Aerial crown-view tile of a tropical tree (Barro Colorado Island, Panama), acquired 20250715:
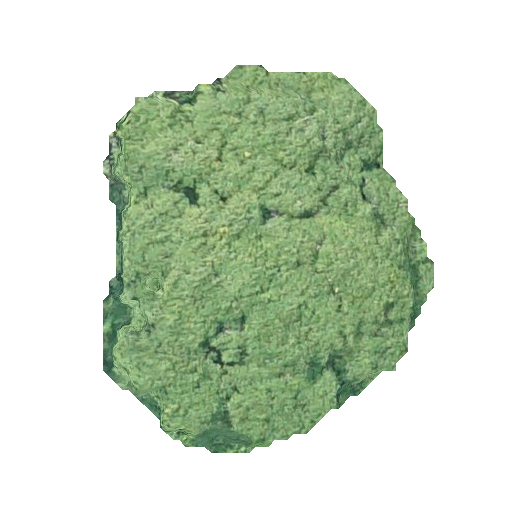
Species: Handroanthus guayacan
GBIF accepted scientific name: Handroanthus guayacan
Crown area: 145.111 m²